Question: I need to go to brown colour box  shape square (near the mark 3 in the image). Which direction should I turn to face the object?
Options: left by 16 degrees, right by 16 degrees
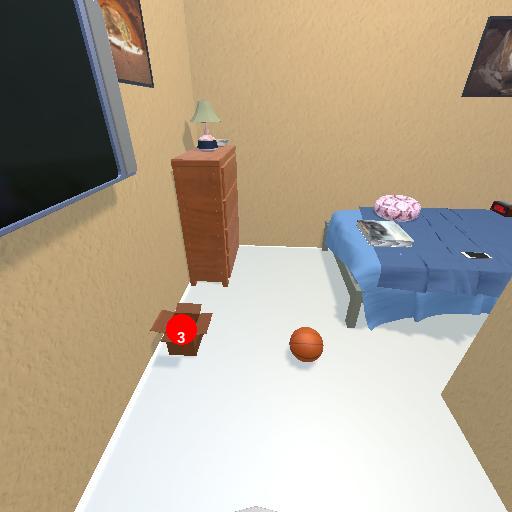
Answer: left by 16 degrees